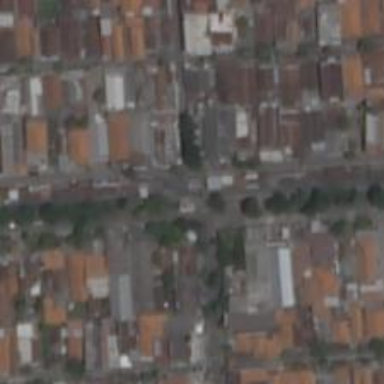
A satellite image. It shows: Residential road.